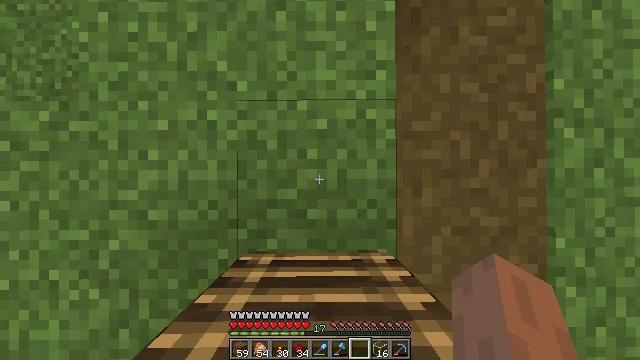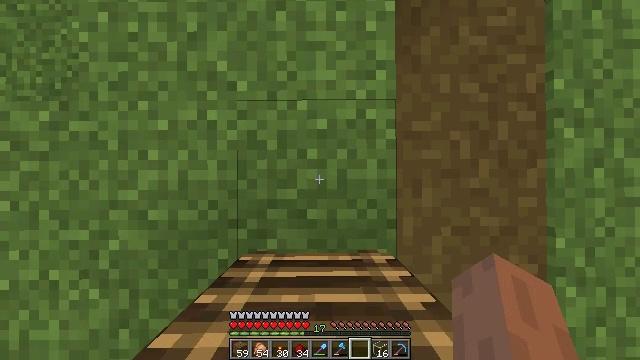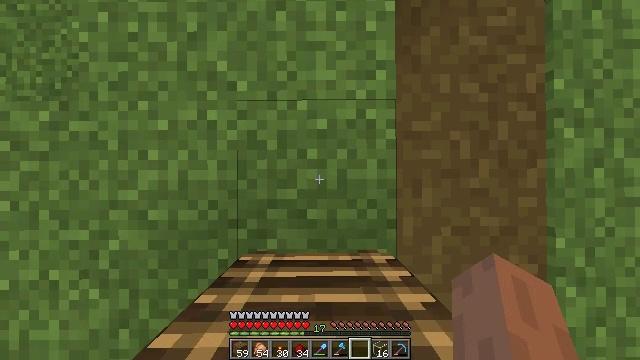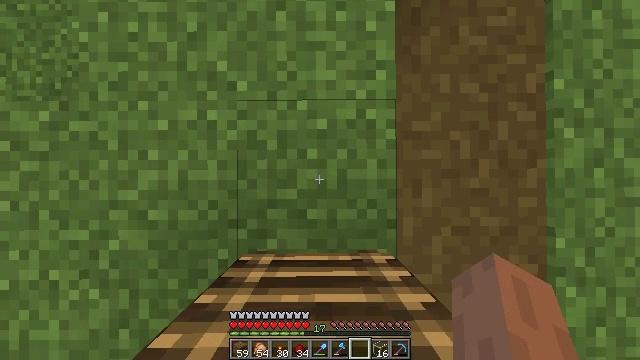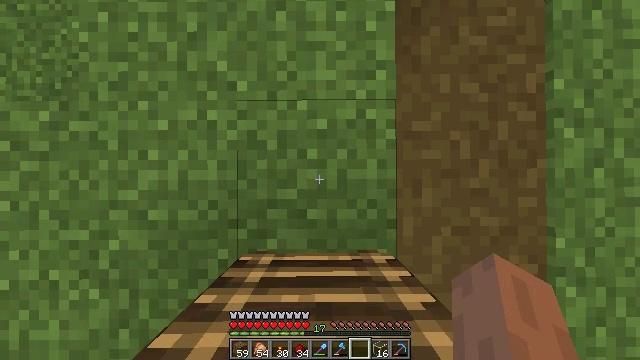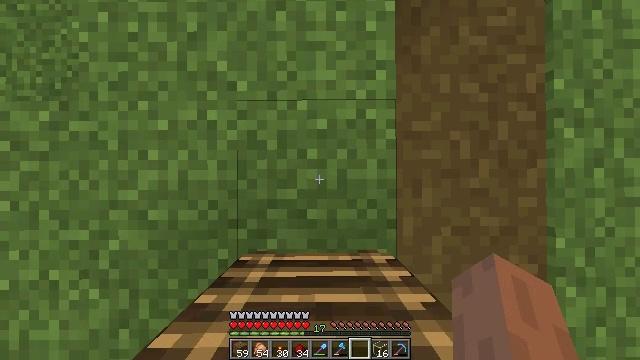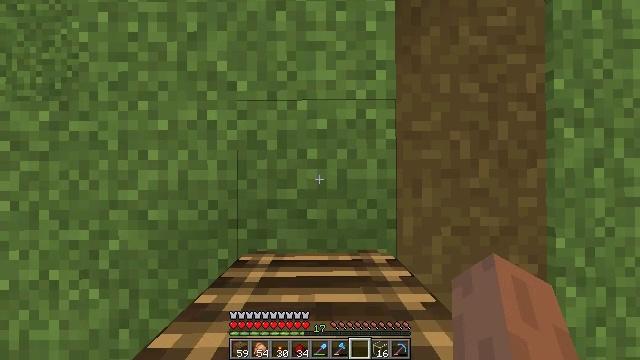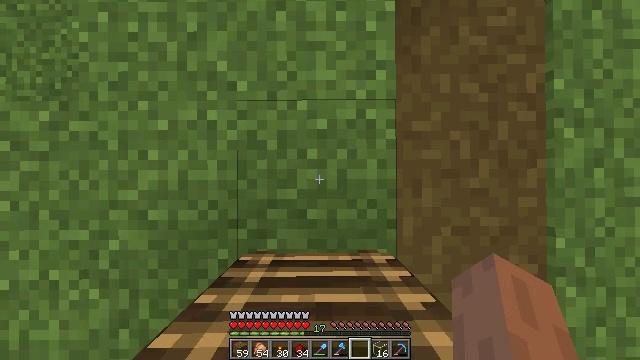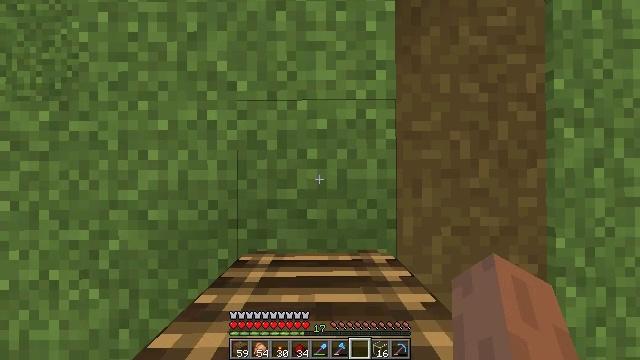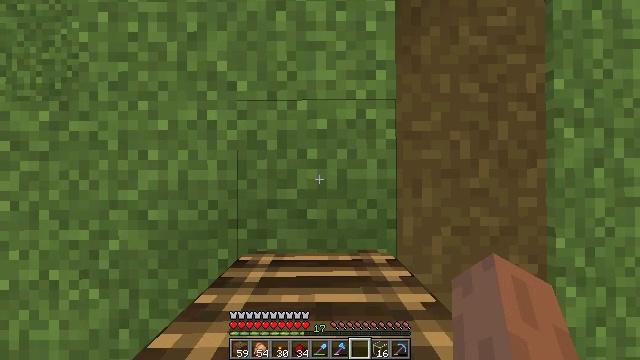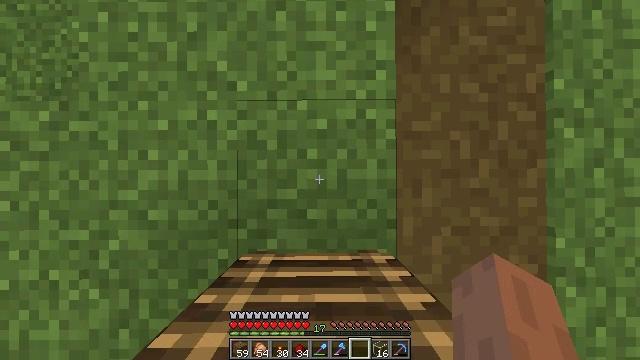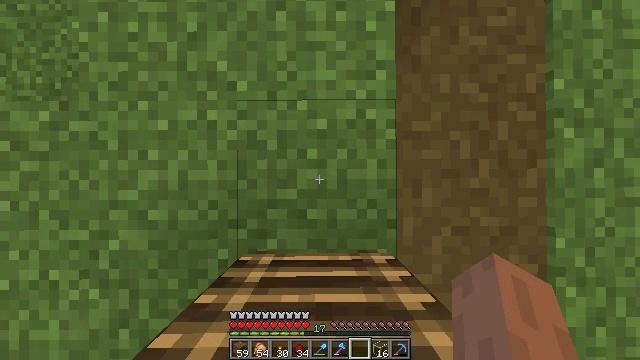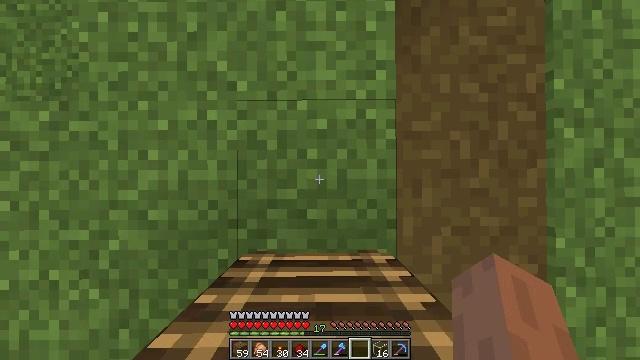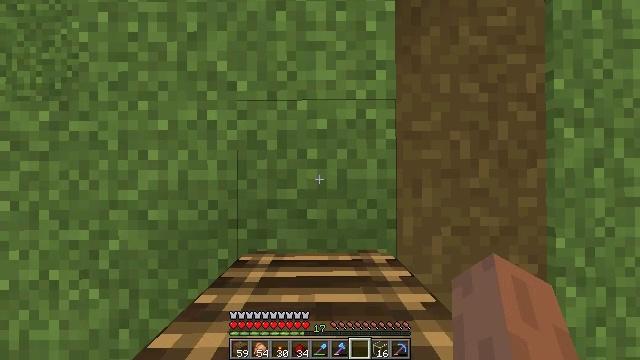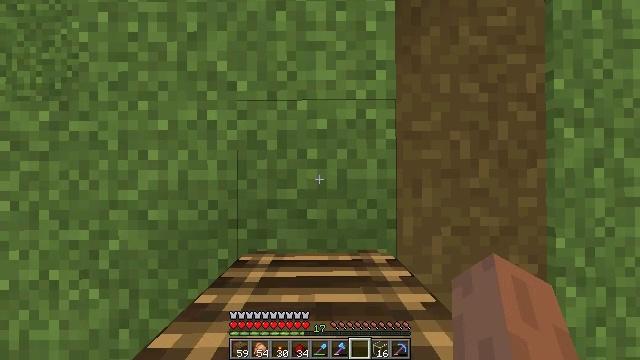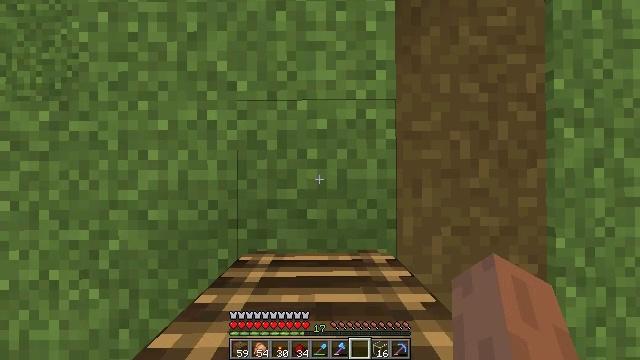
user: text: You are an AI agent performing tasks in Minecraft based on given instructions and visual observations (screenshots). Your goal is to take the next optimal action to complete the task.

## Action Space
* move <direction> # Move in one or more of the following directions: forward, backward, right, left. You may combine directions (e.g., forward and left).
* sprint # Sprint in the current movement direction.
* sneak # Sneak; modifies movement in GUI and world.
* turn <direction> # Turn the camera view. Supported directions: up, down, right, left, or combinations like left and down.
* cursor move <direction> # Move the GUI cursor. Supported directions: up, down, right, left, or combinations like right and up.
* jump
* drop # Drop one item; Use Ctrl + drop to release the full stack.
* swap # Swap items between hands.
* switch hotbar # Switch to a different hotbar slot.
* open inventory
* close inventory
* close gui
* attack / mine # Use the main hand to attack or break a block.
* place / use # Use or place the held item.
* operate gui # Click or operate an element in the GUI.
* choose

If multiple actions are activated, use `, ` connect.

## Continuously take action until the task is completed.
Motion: motion action
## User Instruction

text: Craft a brown bed with wool and dye.
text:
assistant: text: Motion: no_op
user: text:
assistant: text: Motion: no_op
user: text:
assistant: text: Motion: no_op
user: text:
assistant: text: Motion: no_op
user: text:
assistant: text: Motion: no_op
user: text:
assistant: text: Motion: no_op
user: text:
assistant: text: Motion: no_op
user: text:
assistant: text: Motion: no_op
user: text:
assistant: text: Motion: no_op
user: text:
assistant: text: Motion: no_op
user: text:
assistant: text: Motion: no_op
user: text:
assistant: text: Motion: no_op
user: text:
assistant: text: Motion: no_op
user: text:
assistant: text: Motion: no_op
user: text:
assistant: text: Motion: no_op
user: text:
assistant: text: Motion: no_op
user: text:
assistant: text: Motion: no_op
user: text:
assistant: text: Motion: no_op
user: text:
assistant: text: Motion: no_op
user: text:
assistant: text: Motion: no_op
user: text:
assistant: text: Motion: no_op
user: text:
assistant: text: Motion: no_op
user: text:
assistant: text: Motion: no_op
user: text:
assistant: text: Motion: no_op
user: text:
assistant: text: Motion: no_op
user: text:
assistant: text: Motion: no_op
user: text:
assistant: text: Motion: no_op
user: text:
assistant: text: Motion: no_op
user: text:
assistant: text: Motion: turn right and up
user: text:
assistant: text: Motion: turn right and up